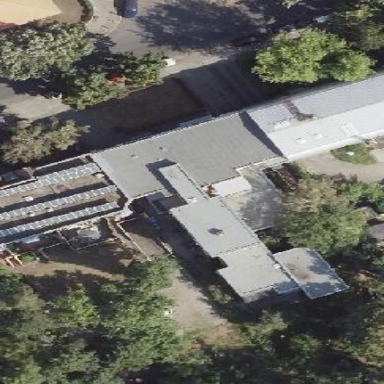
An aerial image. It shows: Building used as fitness center.